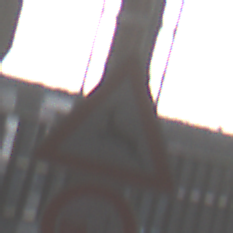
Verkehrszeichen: WildwechselRechts
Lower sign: VerbotUeberholenEinspurigeFahrzeuge
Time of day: Midday
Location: Roofed (Special)
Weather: Overcast
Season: NotSpecified
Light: Natural